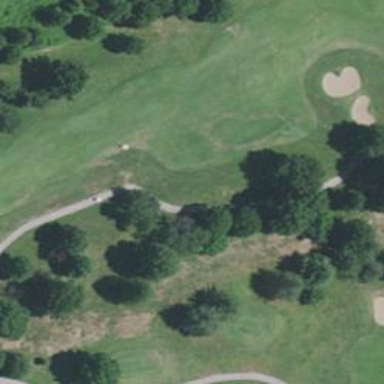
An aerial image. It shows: Service road designated as golf cart path.